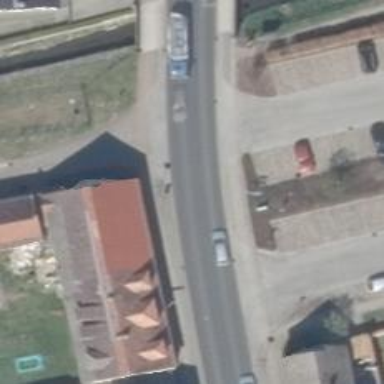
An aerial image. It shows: Residential road with sidewalk on the left and cycleway on the opposite side.